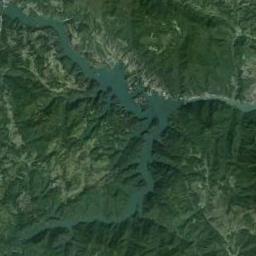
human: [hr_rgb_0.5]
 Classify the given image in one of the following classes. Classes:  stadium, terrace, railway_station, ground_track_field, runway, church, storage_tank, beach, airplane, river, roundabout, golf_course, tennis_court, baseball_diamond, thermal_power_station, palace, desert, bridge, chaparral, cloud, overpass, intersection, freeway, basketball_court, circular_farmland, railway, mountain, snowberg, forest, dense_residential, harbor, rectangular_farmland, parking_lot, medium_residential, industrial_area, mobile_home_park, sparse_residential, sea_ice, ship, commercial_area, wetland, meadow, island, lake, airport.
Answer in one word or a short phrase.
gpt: river